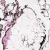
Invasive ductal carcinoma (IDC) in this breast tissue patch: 0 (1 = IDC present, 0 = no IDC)